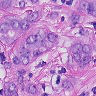
Metastatic tissue present: yes